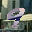
Label: 9